Interaction volume radius: 10 \u00c5
Interaction volume height: 15 \u00c5
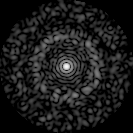
Disorder parameter: 0.8343